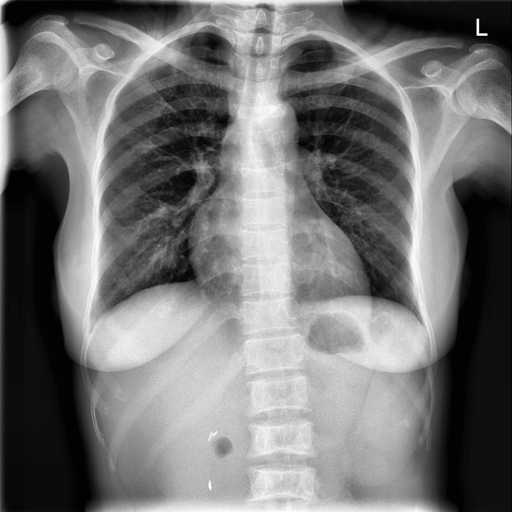
Finding: NORMAL